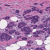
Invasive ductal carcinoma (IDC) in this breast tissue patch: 1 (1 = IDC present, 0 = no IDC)